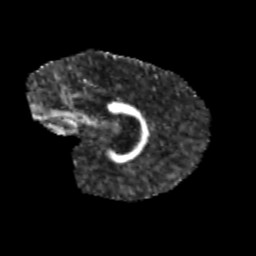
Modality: FA
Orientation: sagittal
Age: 13
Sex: male
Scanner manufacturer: siemens
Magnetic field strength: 3 T
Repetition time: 3.8 s
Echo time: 0.07 s